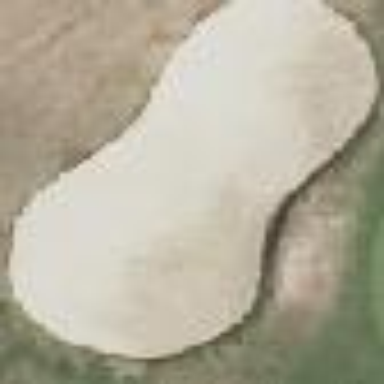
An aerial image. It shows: Golf bunker.